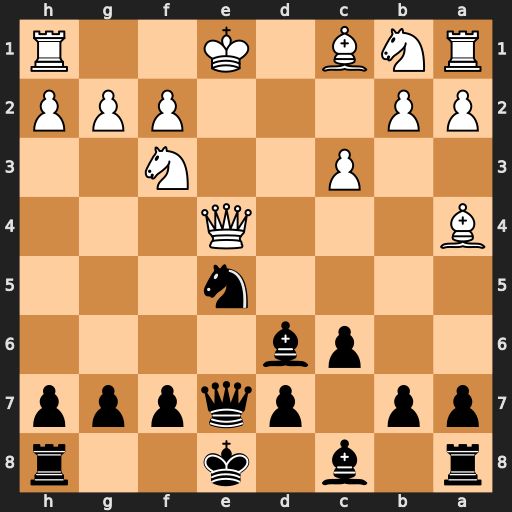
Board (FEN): r1b1k2r/pp1pqppp/2pb4/4n3/B3Q3/2P2N2/PP3PPP/RNB1K2R
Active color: b
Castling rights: KQkq
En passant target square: -
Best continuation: Nd3+ Kf1 Qxe4